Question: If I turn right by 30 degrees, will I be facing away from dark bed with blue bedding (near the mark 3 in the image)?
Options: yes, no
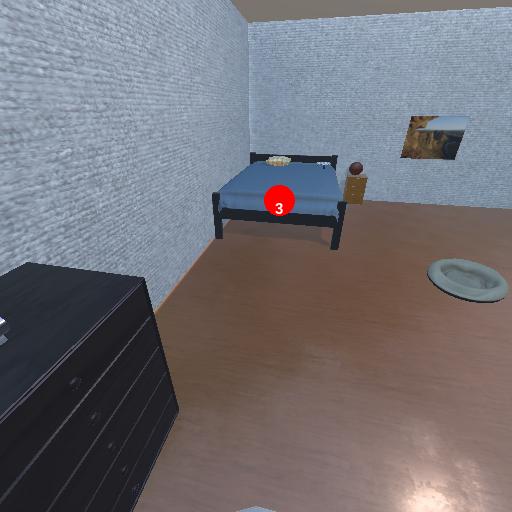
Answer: yes